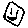
Label: smiley face